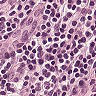
Metastatic tissue present: no